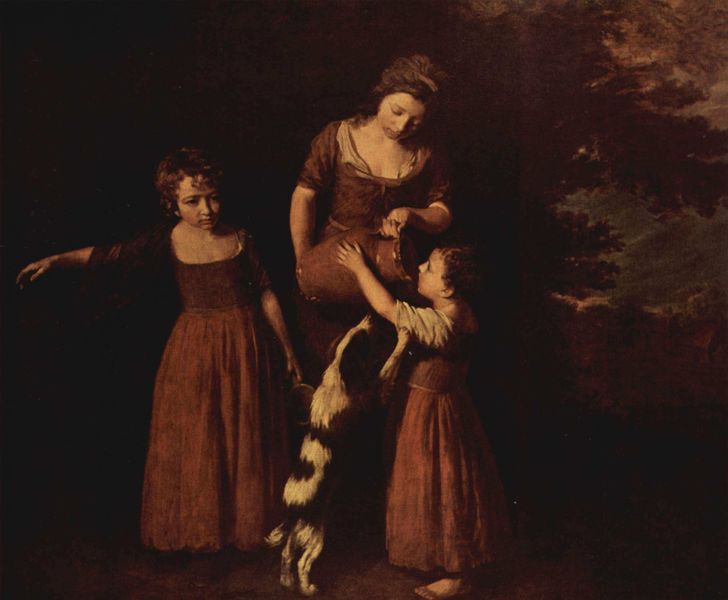
Titel: Die Familie des Bauern
Künstler: John Opie
Standort: London
Institution: Tate Gallery
Schlagwörter: baum, blätter, dunkel, gemälde, hand, haut, himmel, schatten, wasser, wolken, bäume, frauen, landschaft, mädchen, ocker, äste, braun, frau, frisur, hintergrund, kleid, kleider, licht, nacht, schwarz, szene, weiss, gürtel, hund, rot, tier, tuch, beige, malerei, rock, hemd, trinken, arm, arme, bluse, inkarnat, stehen, stirnband, tragen, ärmel, gesten, hände, portrait, porträt, öl, natur, wind, busch, haare, familie, kind, mutter, tochter, england, locken, ohren, rosa, wald, alltag, bauern, genre, kinder, kanne, keramik, krug, ton, vase, fell, schwanz, schweif, taille, magd, düster, genrebild, schuhe, bäuerin, schürzen, kette, sturm, kopftuch, zeigen, schwanger, dekolleté, bauer, schwestern, spiel, barfuss, mond, gefäß, wolkig, bürger, schwester, frieden, ganzkörper, fraun, schläger, krüge, gefleckt, springen, brauntöne, müde, tonig, aussen, männchen, steingut, tränken, gescheckt, töchter, kannen, wasserkrug, milchkanne, durst, hinterbeine, wasserholen, galerieton, gleichfarben, trägerin, dekoltée, inkanat, wedeln, amme krug, anspringen, dkolleté, hund auf hinterbeinen, schwif, icfrau, hundkrug